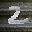
Label: 2